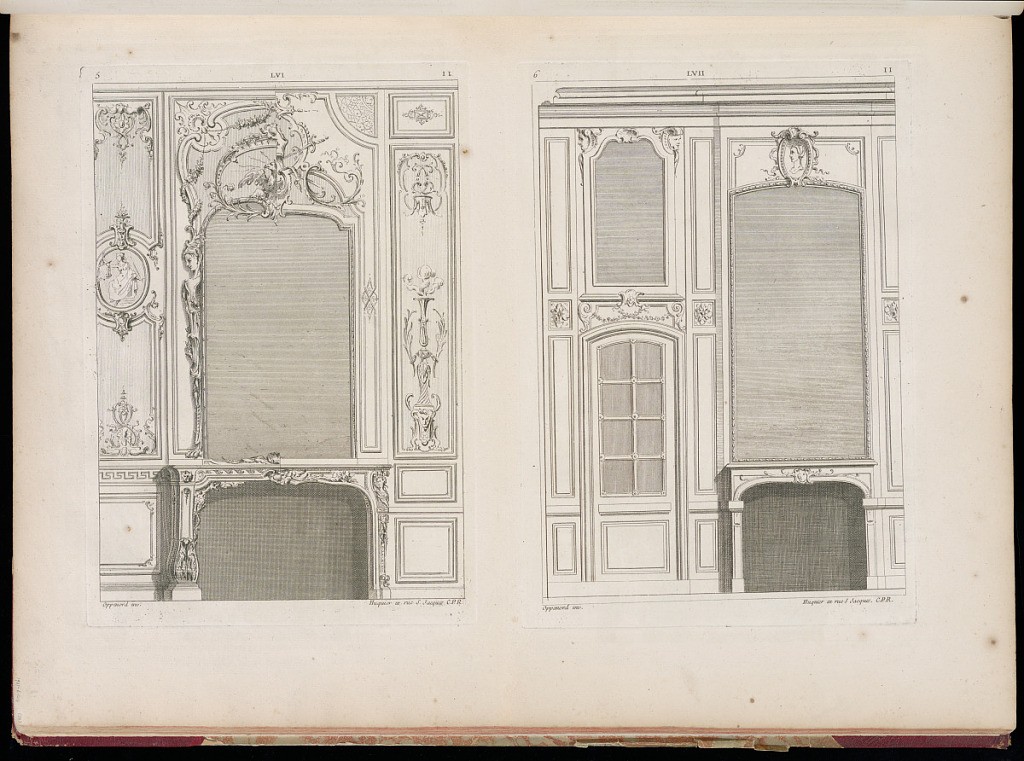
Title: Ornamented Chimneypiece Design
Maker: Gilles-Marie Oppenord, French, 1672–1742
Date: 1749-1761
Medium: Etching and engraving on laid paper
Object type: Bound print
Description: Page with two plates printed next to one another. The plate on the left is divided down the center, with variations on the shape and motifs of the fireplace, mirror, and paneling. The chimneypiece on the right plate has an oval medallion at the top of the mirror and a small shell-shaped ornamental clasp at the center of the fireplace. Both plates are signed and numbered.